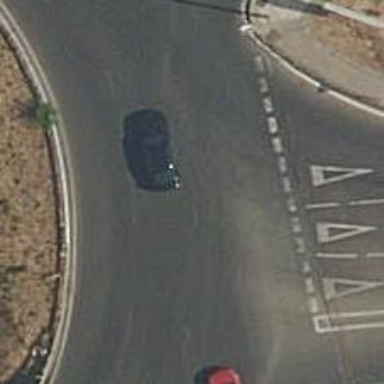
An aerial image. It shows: Secondary road with asphalt surface leading to roundabout.